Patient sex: M
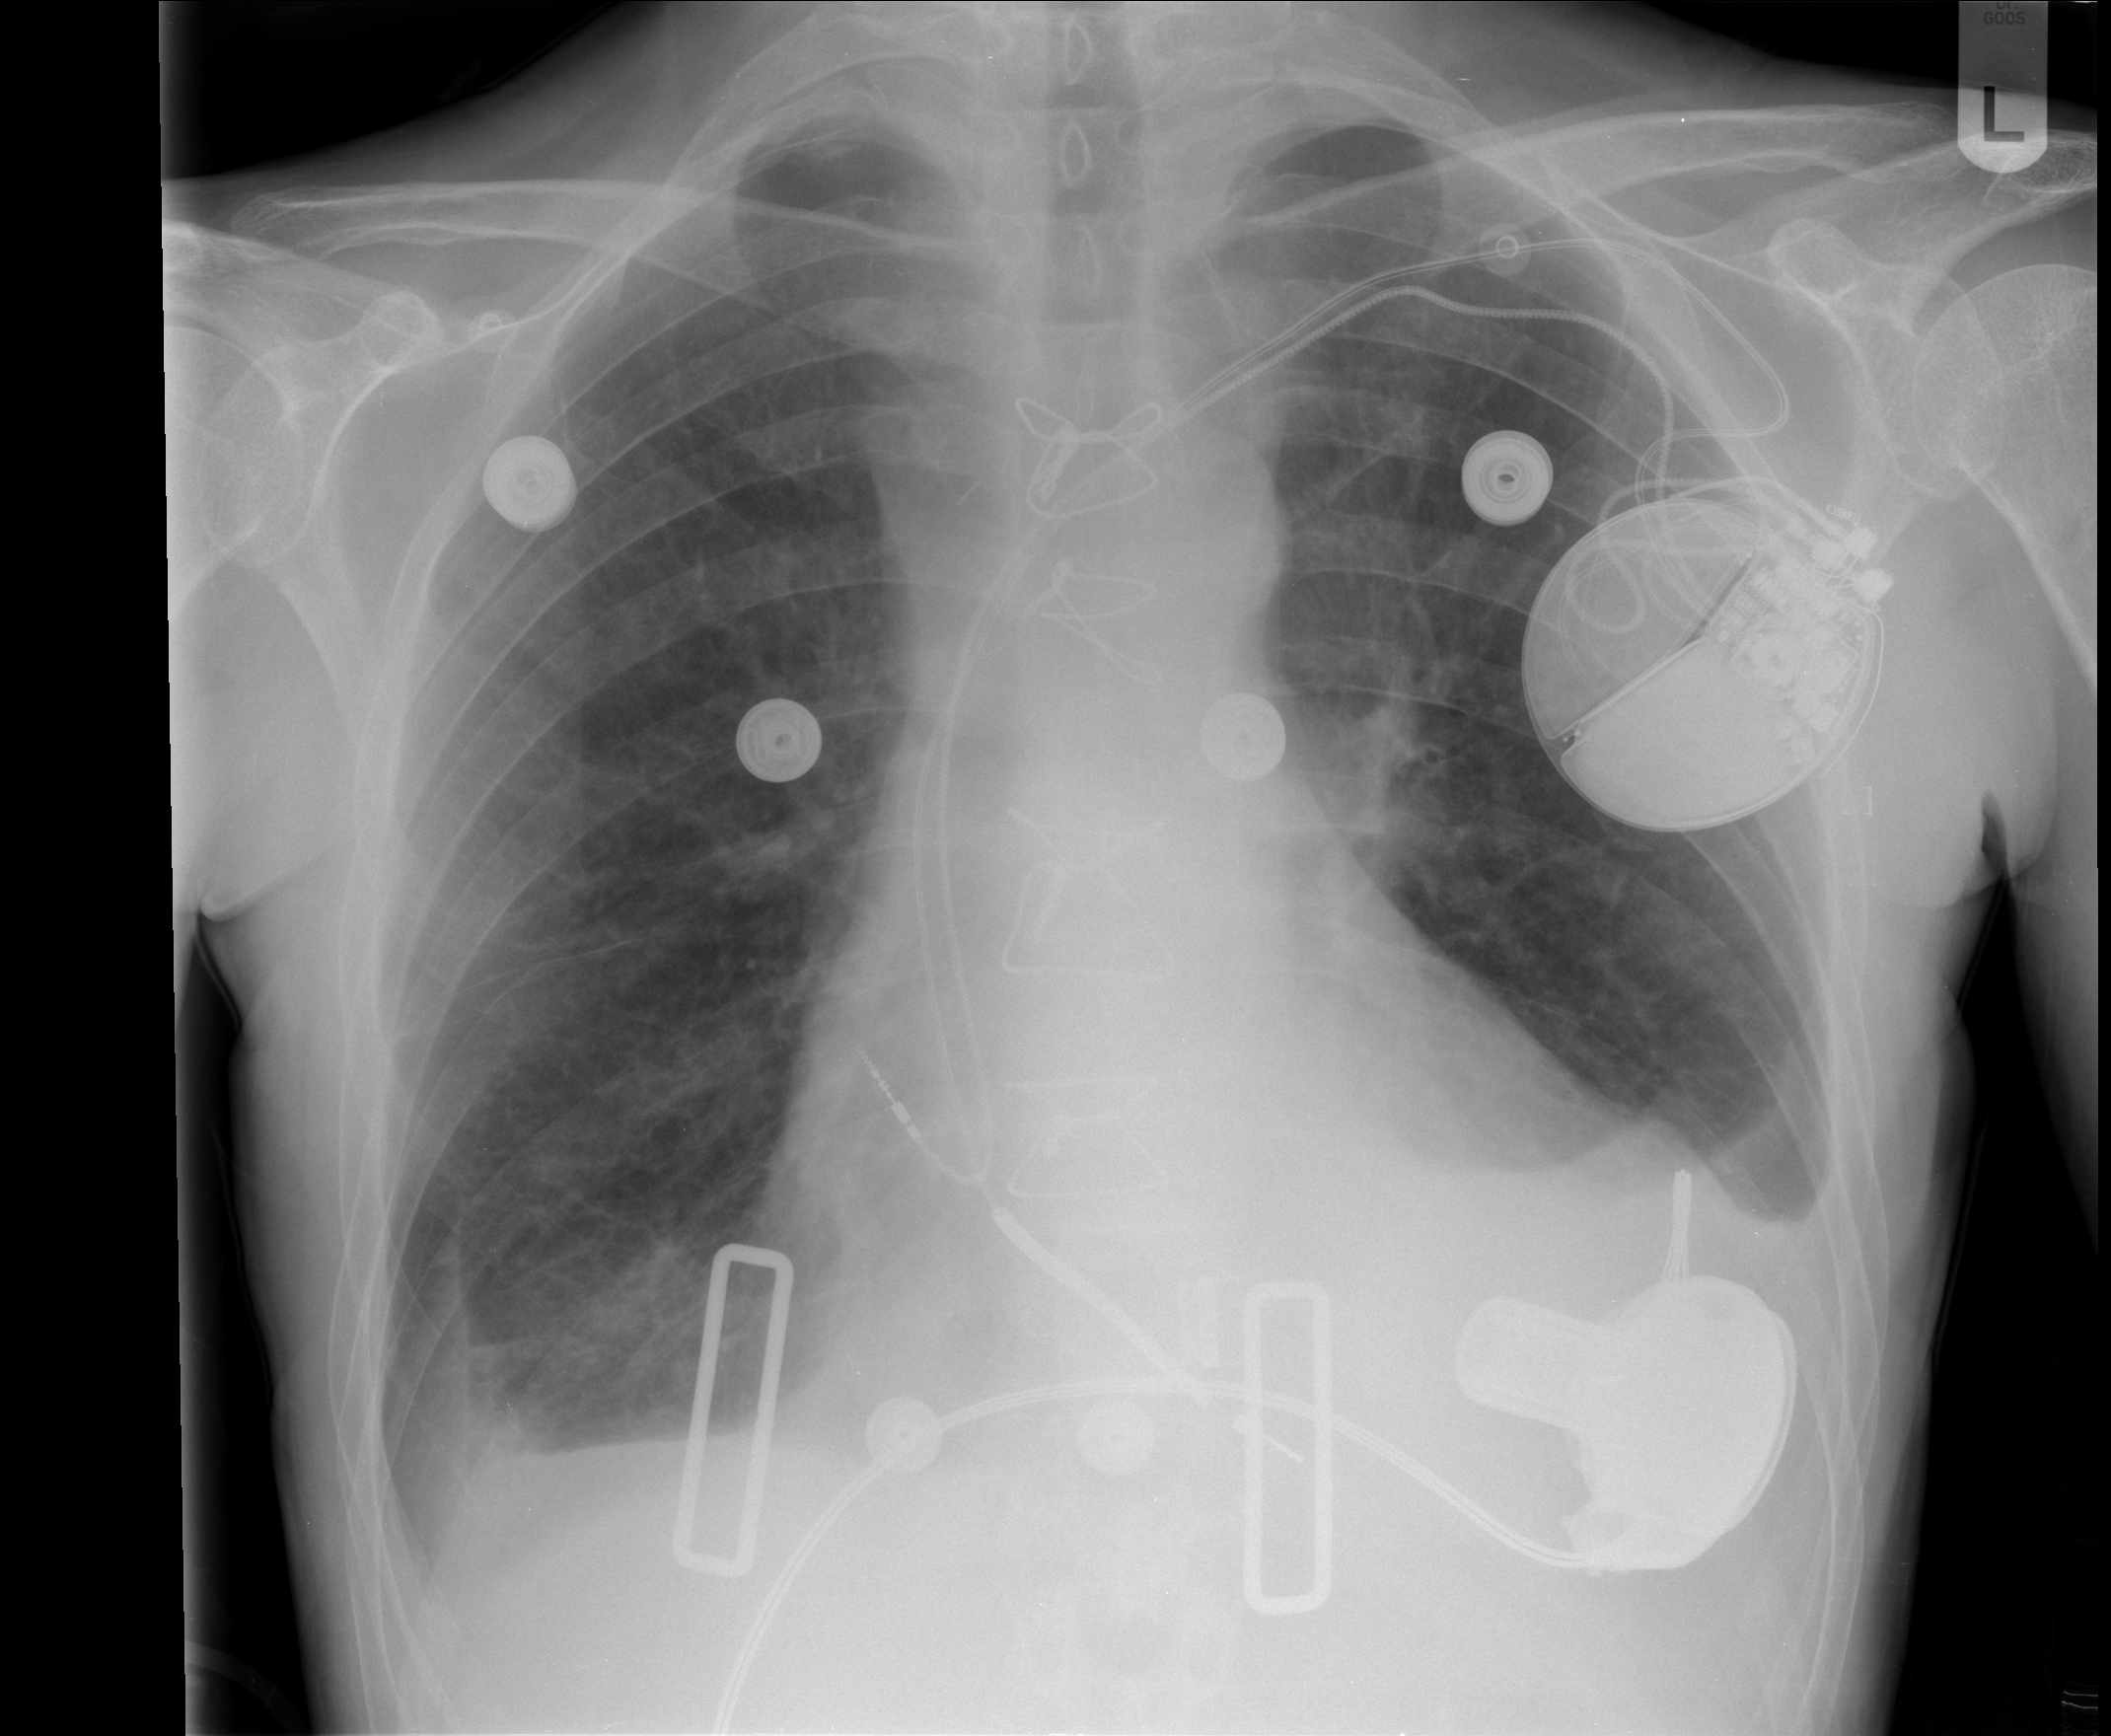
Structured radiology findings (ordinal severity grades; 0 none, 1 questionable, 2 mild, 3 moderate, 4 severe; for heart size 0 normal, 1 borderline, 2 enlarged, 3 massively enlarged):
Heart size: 2
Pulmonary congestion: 0
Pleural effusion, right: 0
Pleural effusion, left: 0
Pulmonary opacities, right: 0
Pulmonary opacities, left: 0
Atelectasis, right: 0
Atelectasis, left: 2